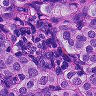
Metastatic tissue present: yes